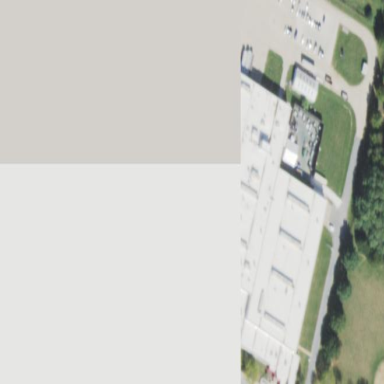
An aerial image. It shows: Warehouse building.